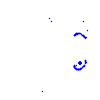
Particle: kaon